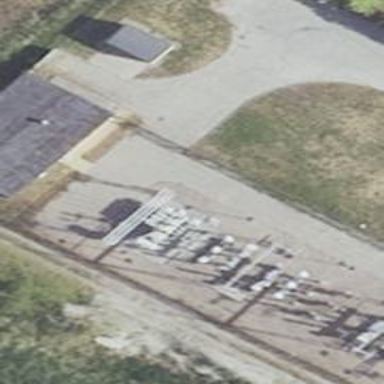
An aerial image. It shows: Bay for power lines.